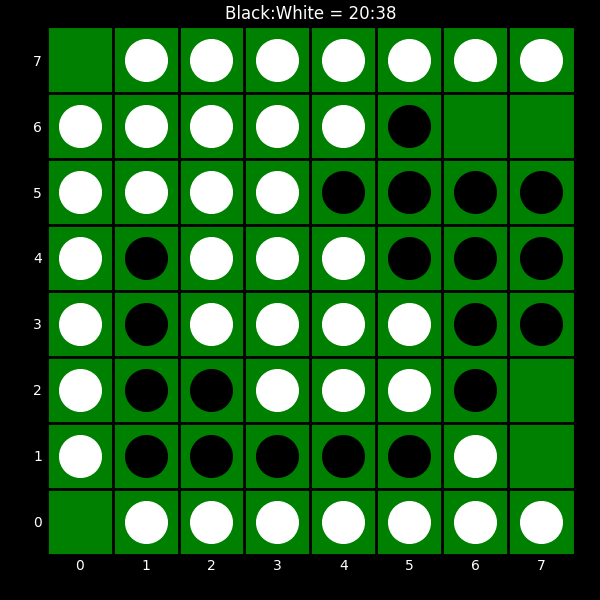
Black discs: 20
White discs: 38